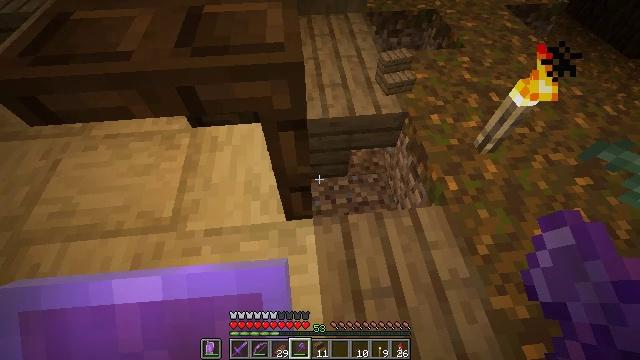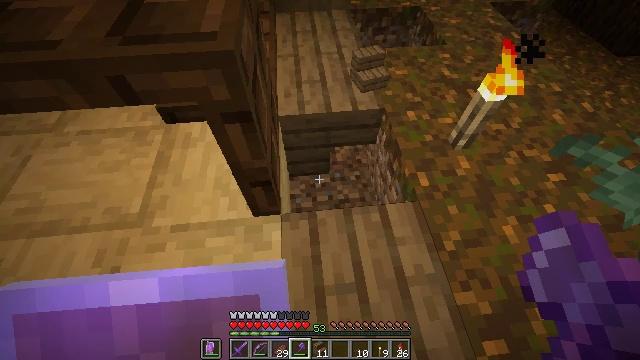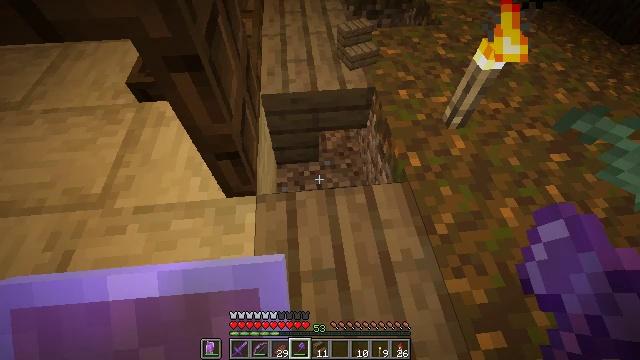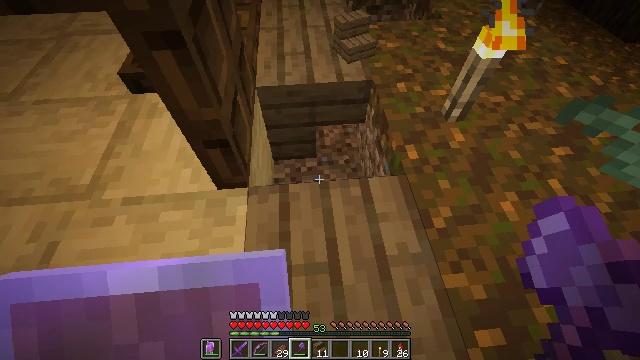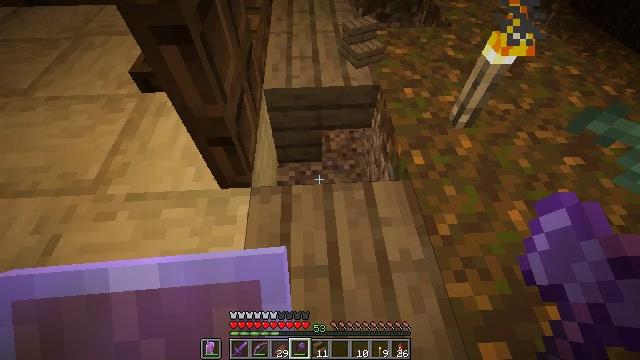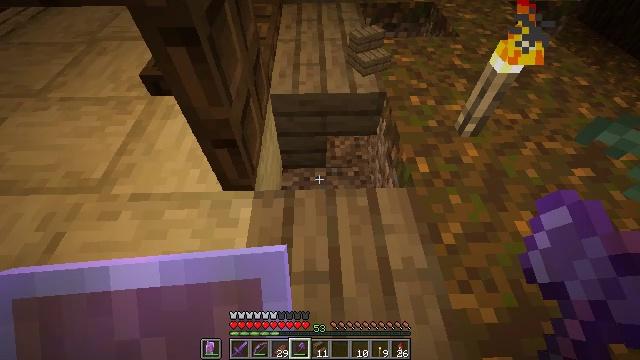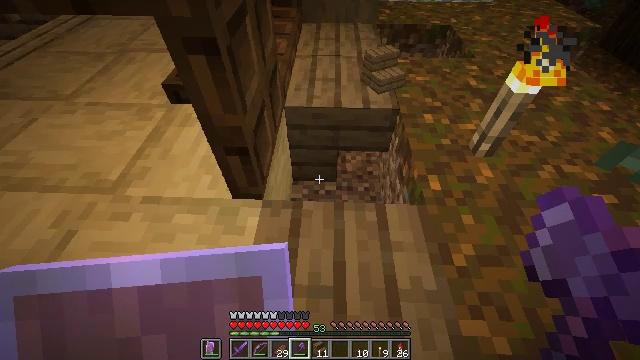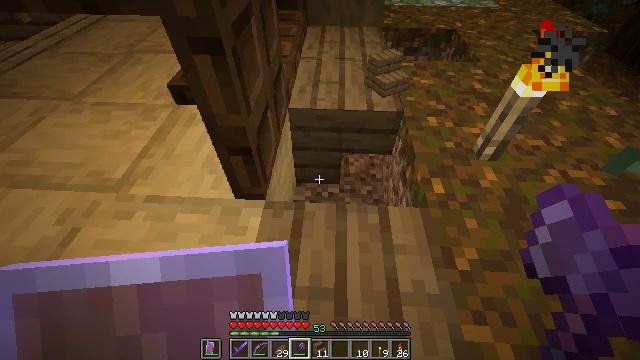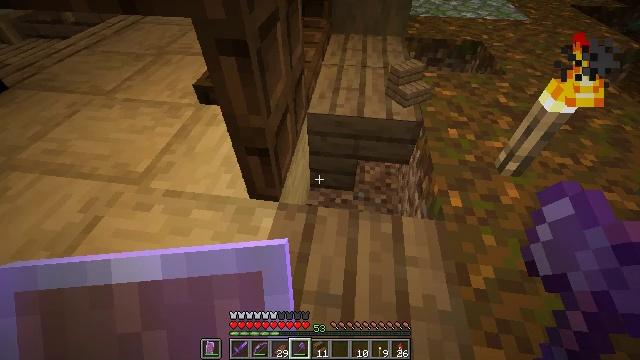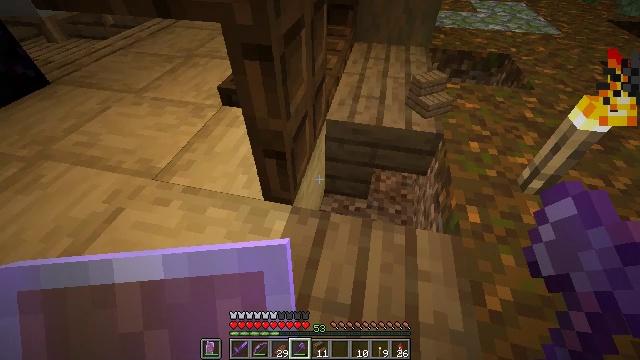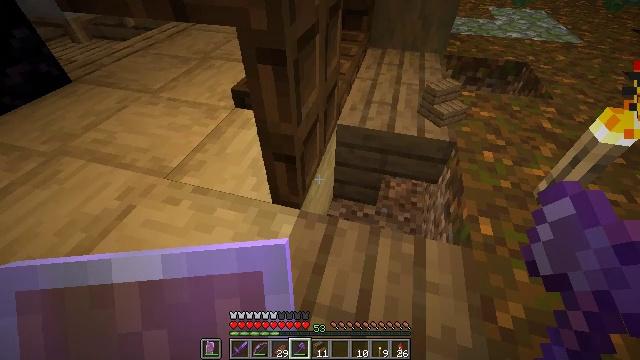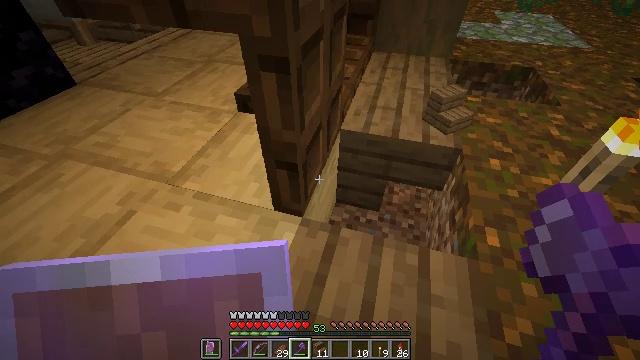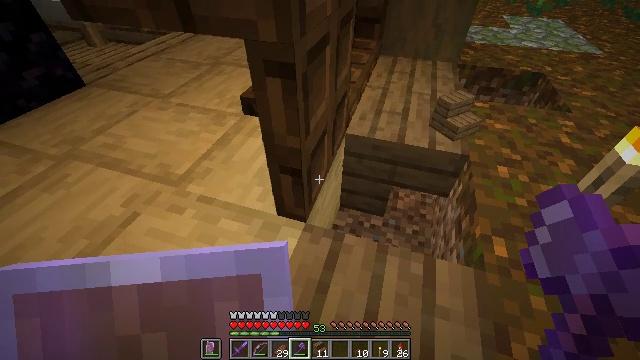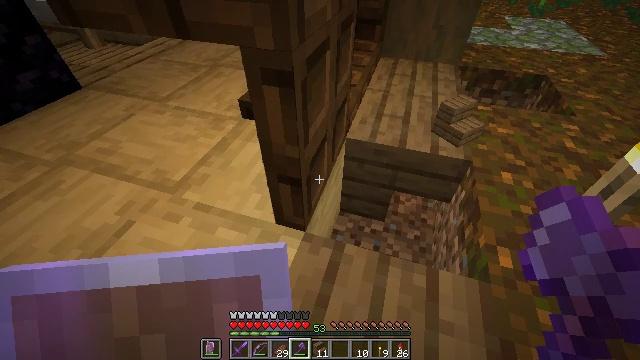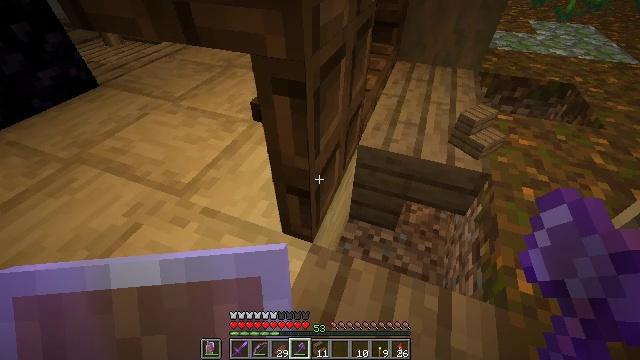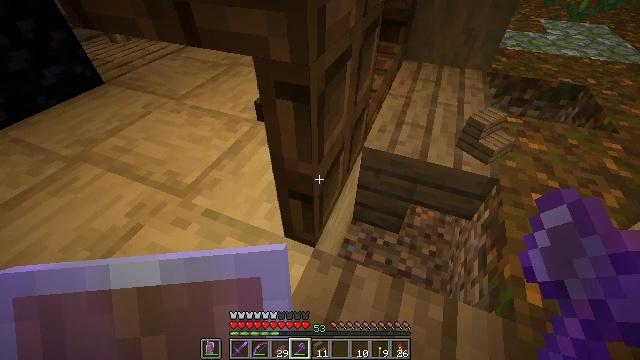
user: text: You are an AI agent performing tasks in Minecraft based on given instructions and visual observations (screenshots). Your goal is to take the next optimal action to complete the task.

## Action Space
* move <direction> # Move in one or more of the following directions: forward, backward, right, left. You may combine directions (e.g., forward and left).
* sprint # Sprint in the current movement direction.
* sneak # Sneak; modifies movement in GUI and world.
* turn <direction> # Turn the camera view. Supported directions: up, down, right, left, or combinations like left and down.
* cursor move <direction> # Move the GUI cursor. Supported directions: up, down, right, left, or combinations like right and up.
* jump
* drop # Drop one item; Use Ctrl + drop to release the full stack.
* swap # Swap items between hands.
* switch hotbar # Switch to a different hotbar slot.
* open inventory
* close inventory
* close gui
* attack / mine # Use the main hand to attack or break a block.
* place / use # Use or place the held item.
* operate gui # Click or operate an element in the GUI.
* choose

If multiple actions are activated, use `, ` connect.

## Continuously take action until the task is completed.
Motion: motion action
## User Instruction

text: Retrieve the dark oak trapdoor into your inventory.
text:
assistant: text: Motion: sneak
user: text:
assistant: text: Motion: sneak
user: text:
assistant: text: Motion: sneak
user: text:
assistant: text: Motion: sneak, turn left and up
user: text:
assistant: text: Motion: sneak, turn left and up
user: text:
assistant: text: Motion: sneak, turn left and up
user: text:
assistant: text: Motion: sneak, turn left
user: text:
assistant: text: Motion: sneak, turn left and up
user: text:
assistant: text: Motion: sneak, turn left and up
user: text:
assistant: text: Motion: move forward, sneak, turn left
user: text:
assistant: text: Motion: move forward, sneak
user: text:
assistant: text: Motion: move forward, sneak, turn left
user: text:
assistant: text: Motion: move forward, sneak
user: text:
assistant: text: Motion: move forward, sneak, turn left
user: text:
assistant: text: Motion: sneak, turn left
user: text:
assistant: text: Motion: sneak
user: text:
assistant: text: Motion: sneak
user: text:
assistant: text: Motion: sneak
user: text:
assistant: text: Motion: sneak, turn left
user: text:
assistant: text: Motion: move forward, sneak, turn left and down, attack / mine
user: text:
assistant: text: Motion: move forward, sneak, attack / mine
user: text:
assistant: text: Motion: move forward, sneak, attack / mine
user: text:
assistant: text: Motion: move forward, sneak, attack / mine
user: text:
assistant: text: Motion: move forward, sneak, turn right, attack / mine
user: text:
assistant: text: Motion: move forward, sneak, turn right, attack / mine
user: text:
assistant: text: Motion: move forward, sneak, attack / mine
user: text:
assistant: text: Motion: sneak, attack / mine
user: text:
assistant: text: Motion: sneak, attack / mine
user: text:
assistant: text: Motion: sneak
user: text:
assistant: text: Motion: sneak